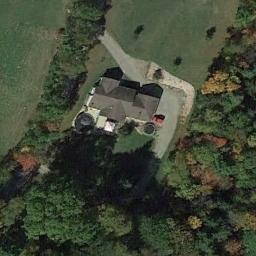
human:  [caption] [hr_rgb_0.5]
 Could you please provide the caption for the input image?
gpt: The sparse residential is on the grass next to some trees .

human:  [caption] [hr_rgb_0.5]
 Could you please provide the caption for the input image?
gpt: There are several houses among the lush woods .

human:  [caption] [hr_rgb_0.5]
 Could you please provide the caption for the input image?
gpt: Many trees are around the sparse residential .

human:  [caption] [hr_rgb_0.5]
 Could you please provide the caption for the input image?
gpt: There are several houses of various sizes and many green trees in a sparse residential area .

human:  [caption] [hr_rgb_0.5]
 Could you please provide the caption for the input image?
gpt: A sparse residential area with many green trees and a black building .